Interaction volume radius: 5 \u00c5
Interaction volume height: 25 \u00c5
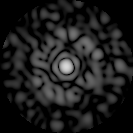
Disorder parameter: 0.7713